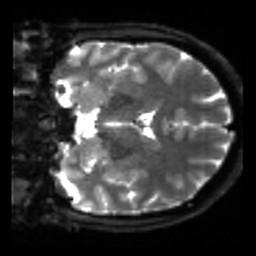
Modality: sbref
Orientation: coronal
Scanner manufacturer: siemens
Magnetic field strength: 3 T
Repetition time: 4 s
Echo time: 0.0594 s